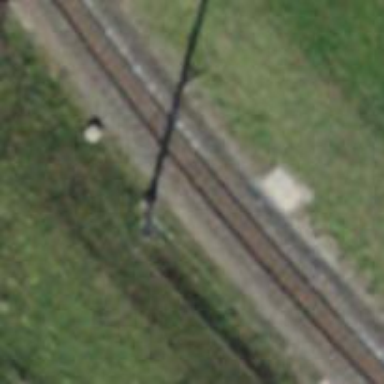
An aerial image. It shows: Power pole.